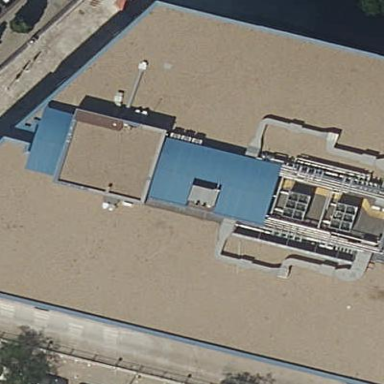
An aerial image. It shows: Government office building.